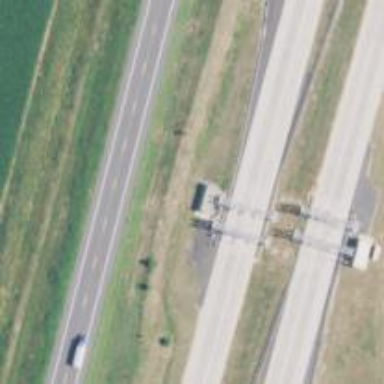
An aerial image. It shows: Toll gantry on the road.